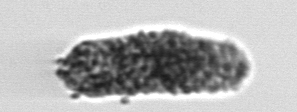
Label: fecal_pellet